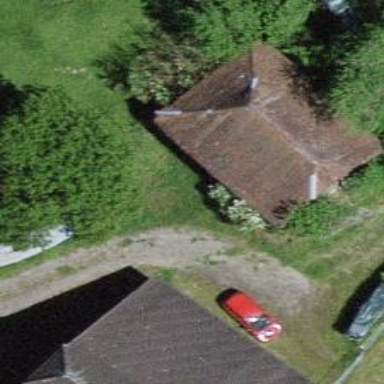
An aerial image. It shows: Rural barn.